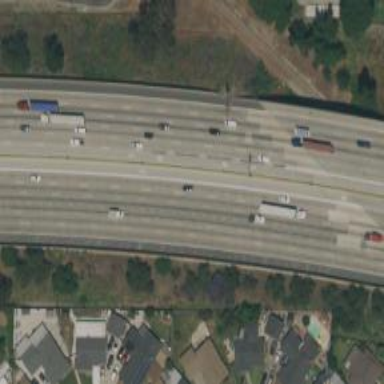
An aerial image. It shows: Motorway.